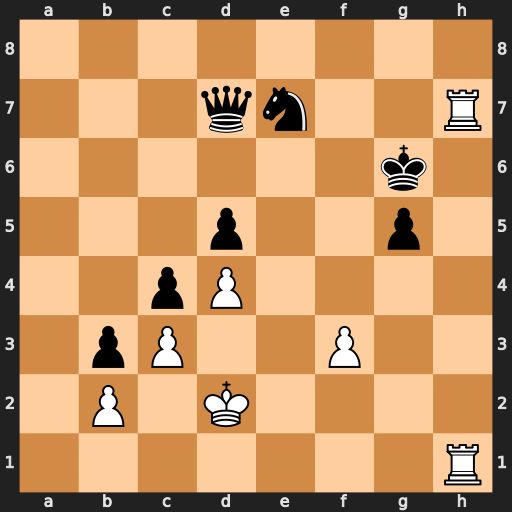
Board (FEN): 8/3qn2R/6k1/3p2p1/2pP4/1pP2P2/1P1K4/7R
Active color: w
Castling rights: -
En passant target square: -
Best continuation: R1h6+ Kf5 Rf7#